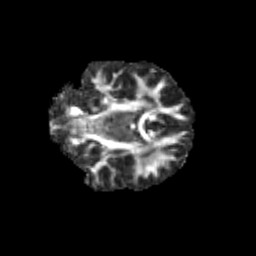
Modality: FA
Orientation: coronal
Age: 11
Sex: male
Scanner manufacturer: siemens
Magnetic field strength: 3 T
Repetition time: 3.8 s
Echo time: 0.07 s